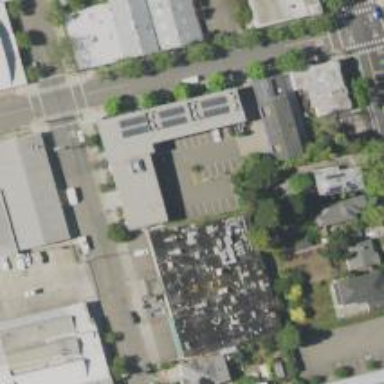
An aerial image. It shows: Commercial building.